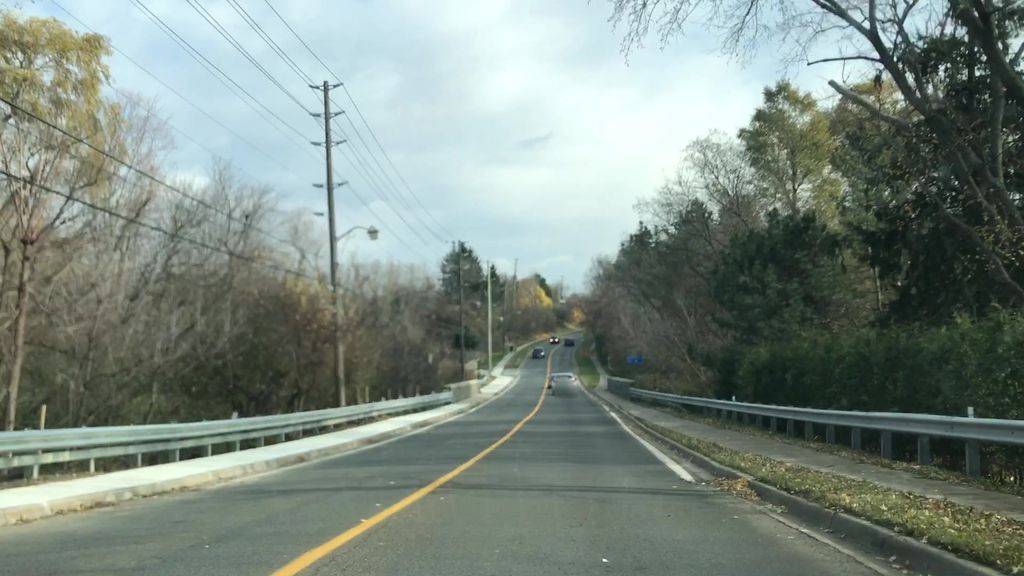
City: toronto